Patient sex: F
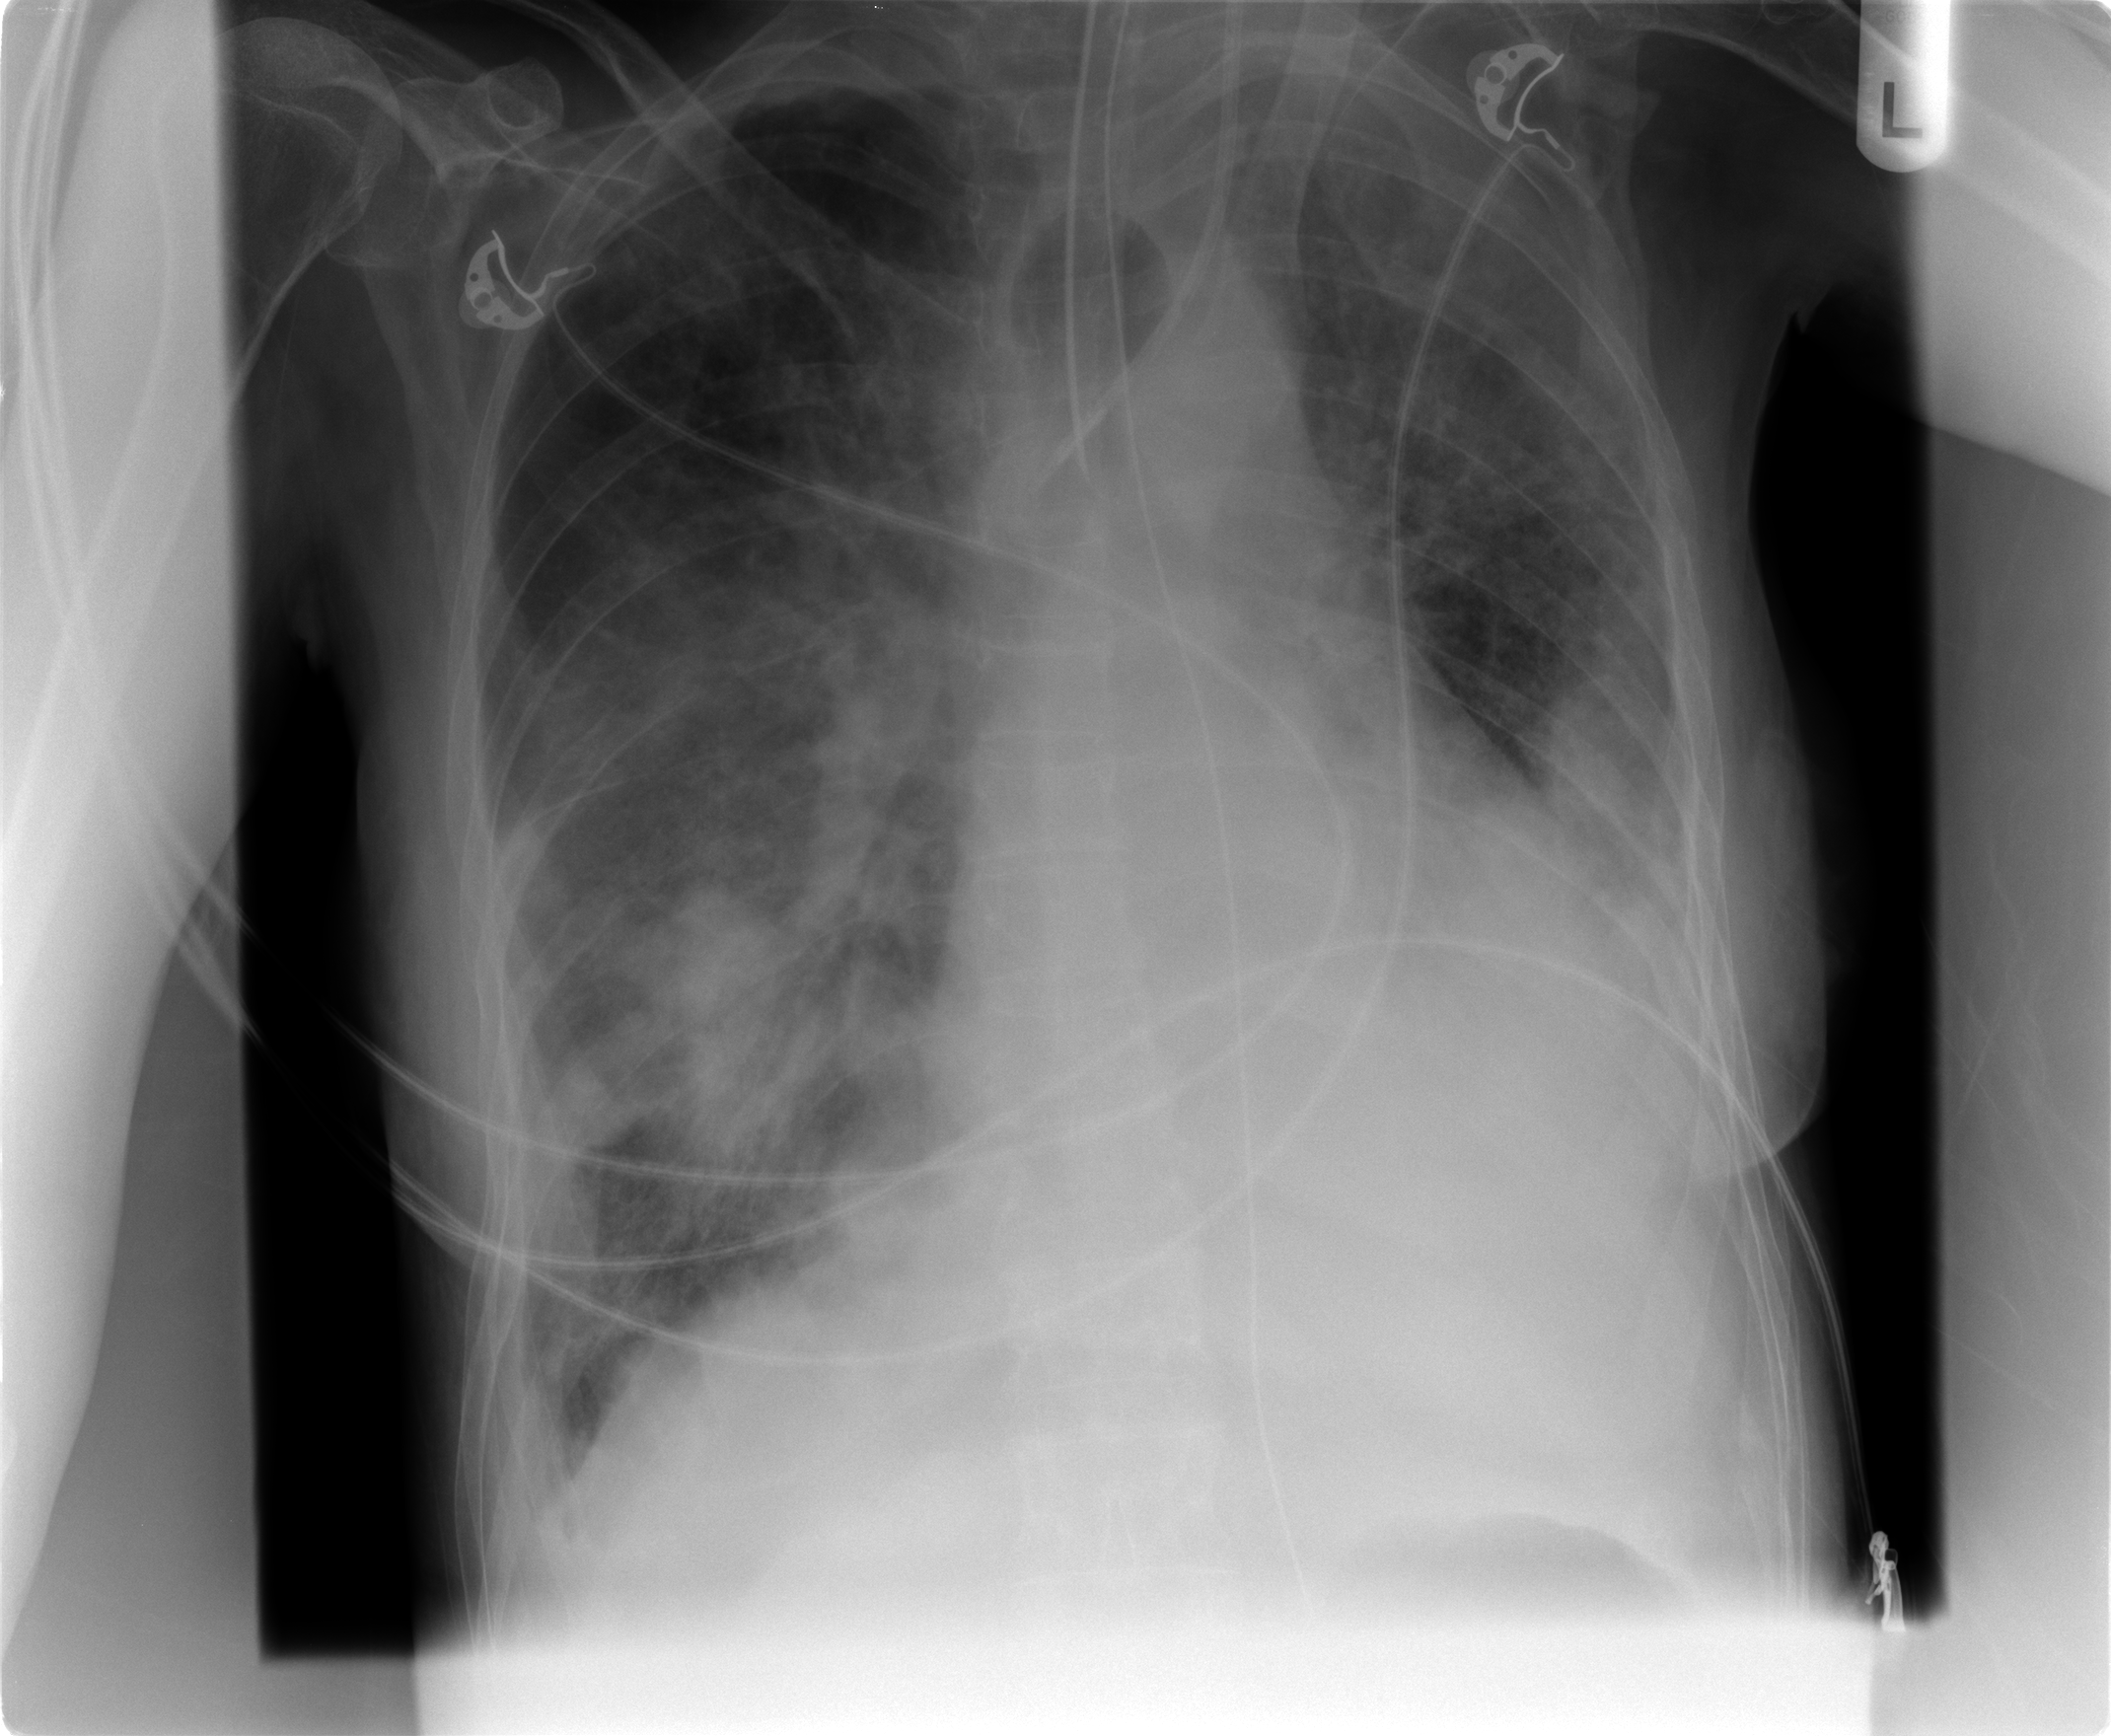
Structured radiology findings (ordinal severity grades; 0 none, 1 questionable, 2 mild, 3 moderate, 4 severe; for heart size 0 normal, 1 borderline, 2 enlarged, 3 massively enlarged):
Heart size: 2
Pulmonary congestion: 3
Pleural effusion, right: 2
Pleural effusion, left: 3
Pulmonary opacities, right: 4
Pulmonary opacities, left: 4
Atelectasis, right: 3
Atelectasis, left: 3